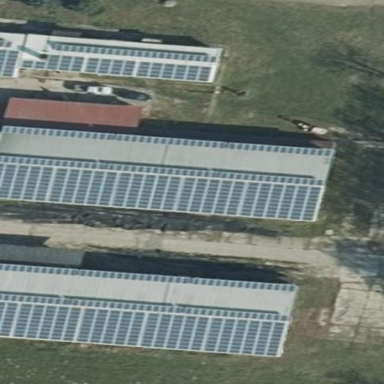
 generating electricity through photovoltaic methods."